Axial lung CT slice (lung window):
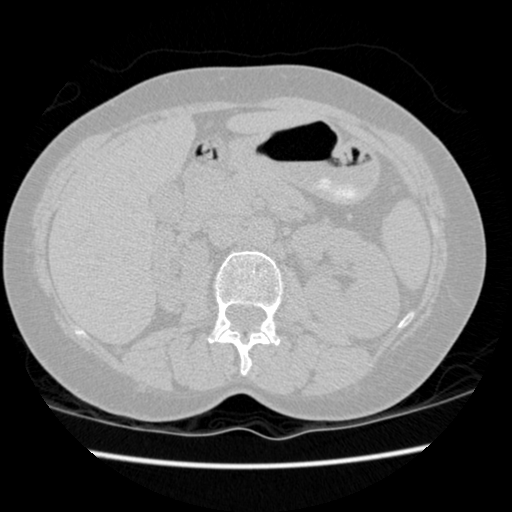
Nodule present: no